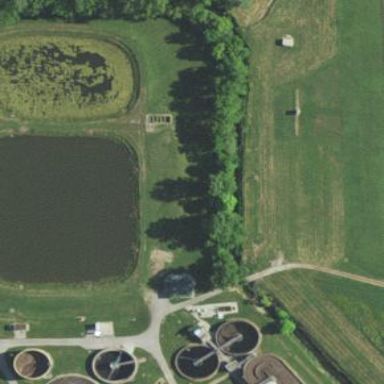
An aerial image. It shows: Wastewater plant.